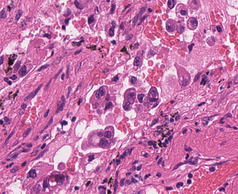
Tumor epithelial tissue: yes
Tumor-associated stroma tissue: yes
Normal tissue: no